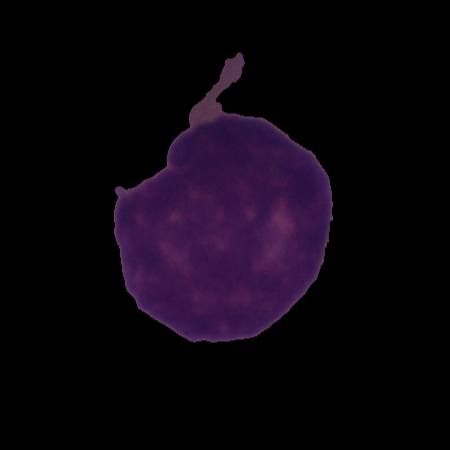
Label: cancer